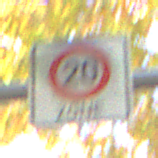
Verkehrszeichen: BeginnZone20
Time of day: Midday
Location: Outdoor (Urban)
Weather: Clear
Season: NotSpecified
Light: Natural